Interaction volume radius: 5 \u00c5
Interaction volume height: 10 \u00c5
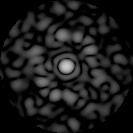
Disorder parameter: 0.7123